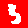
Digit: 5